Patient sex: M
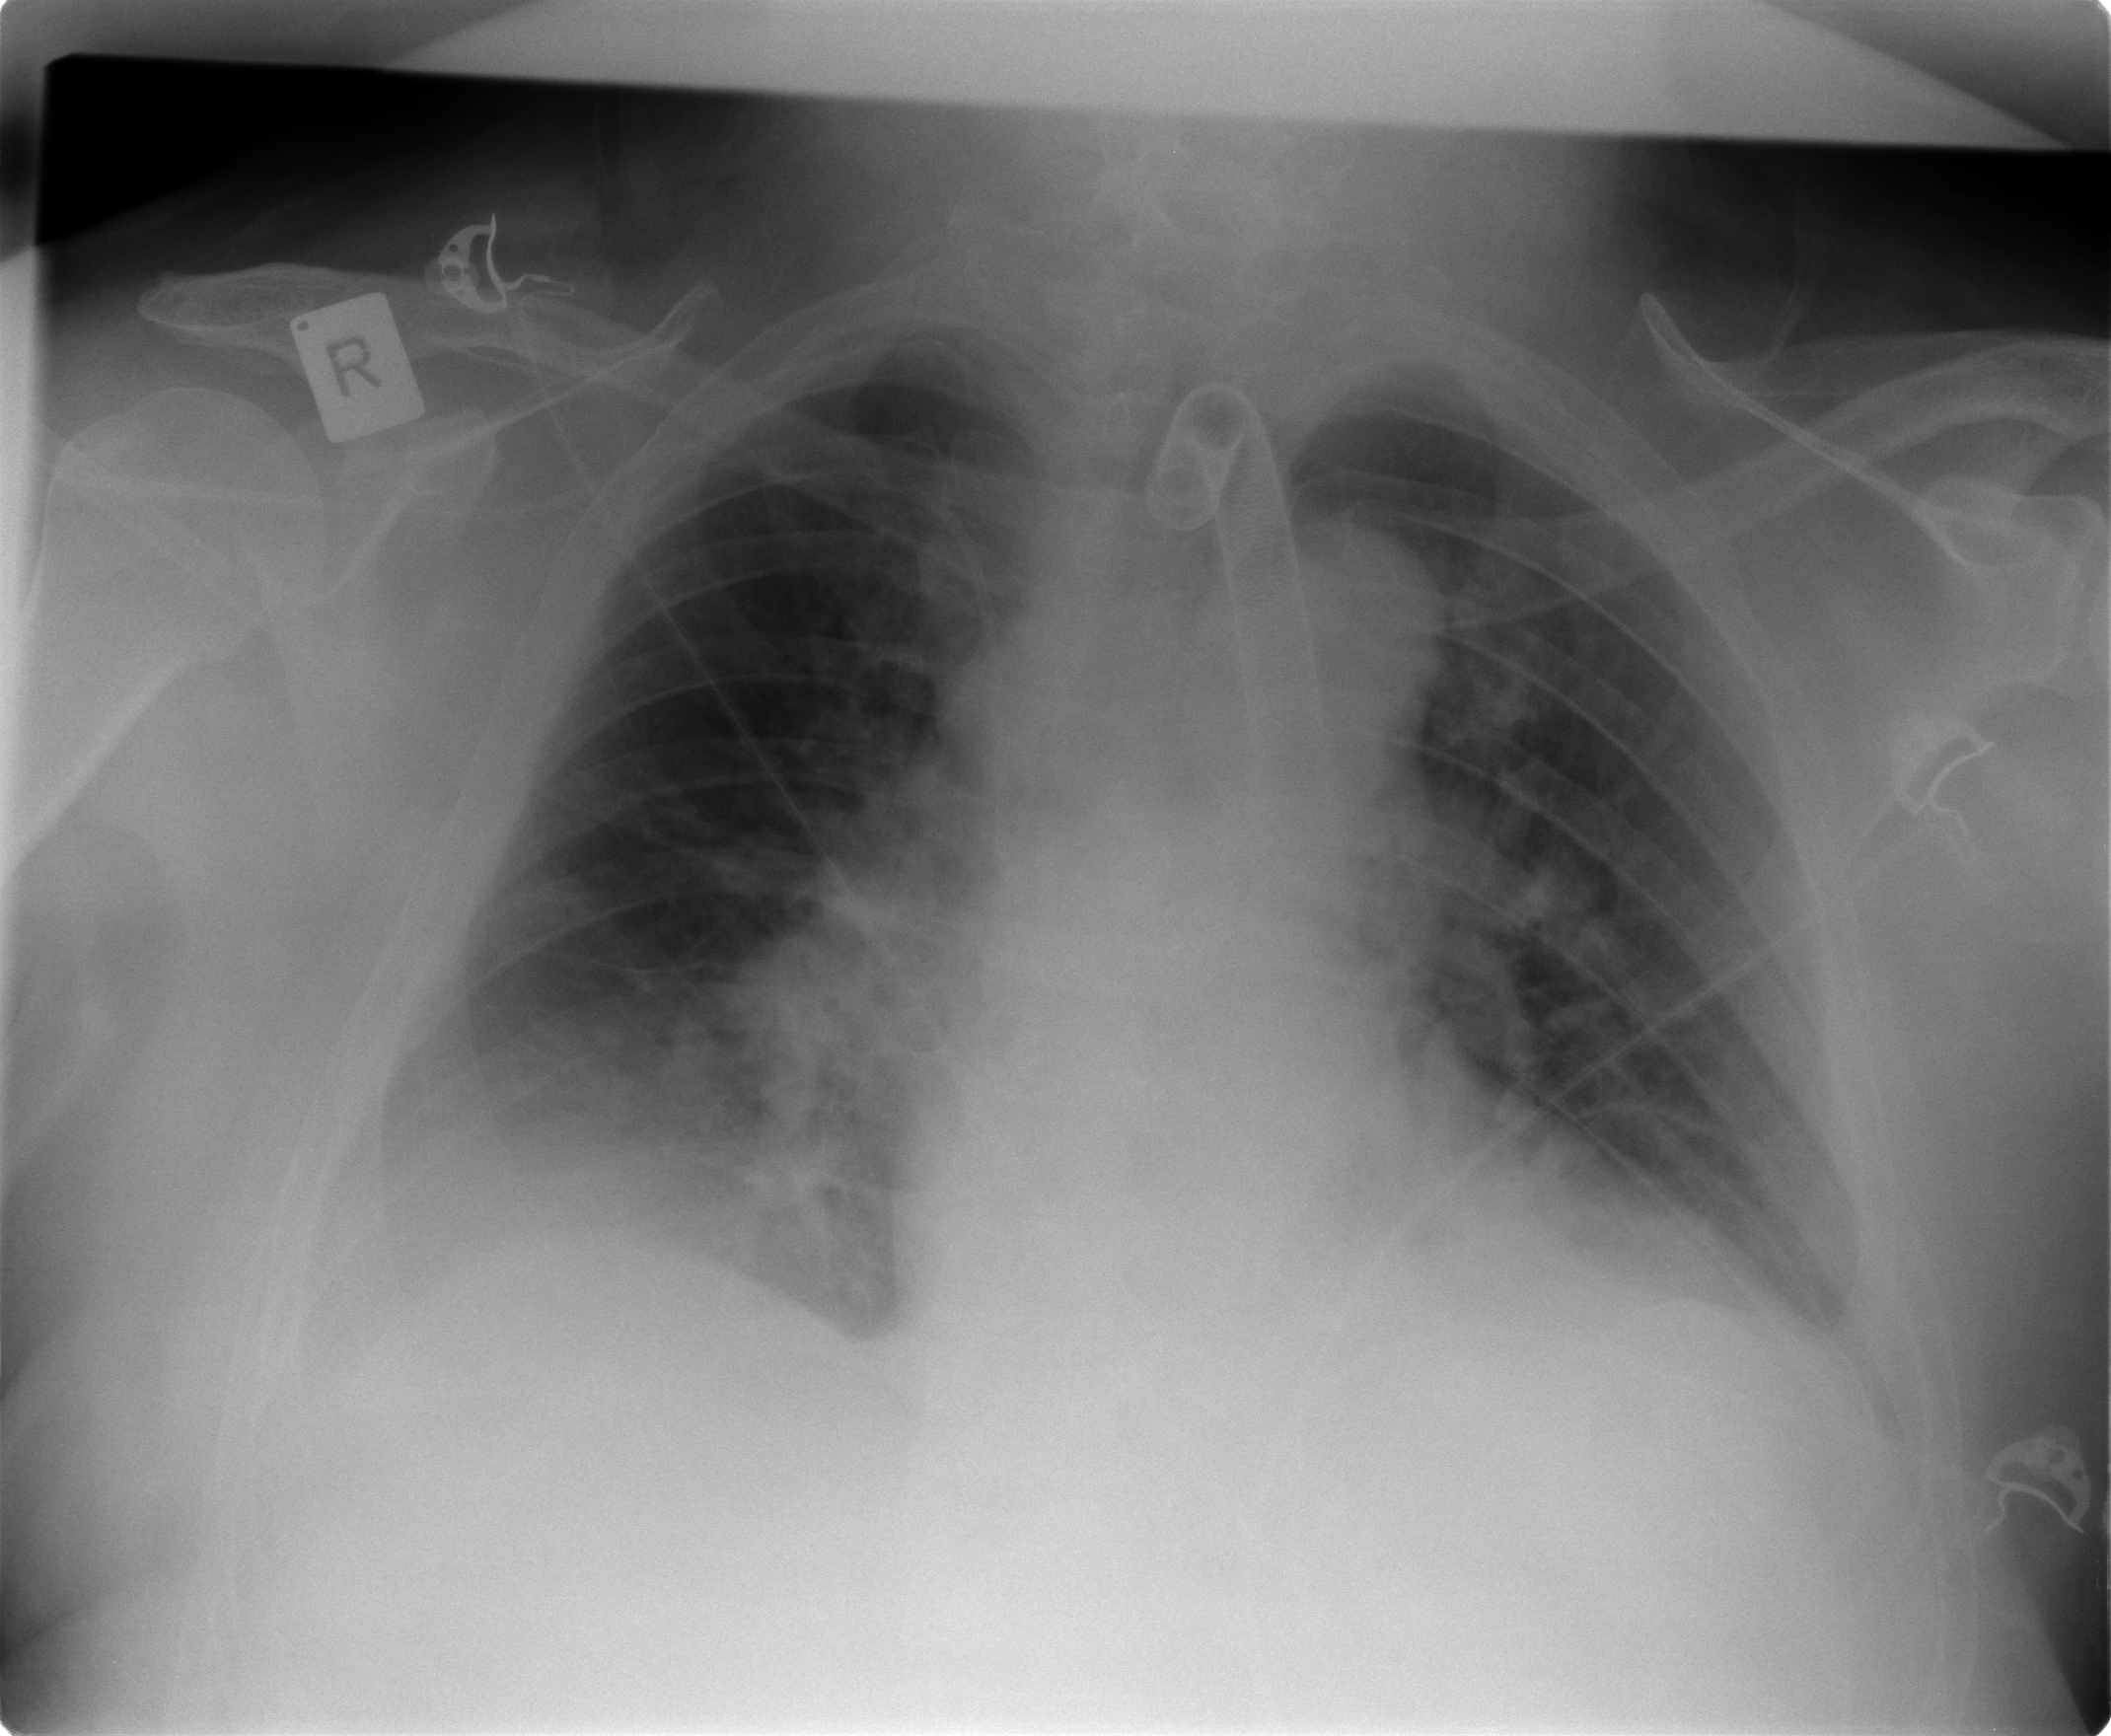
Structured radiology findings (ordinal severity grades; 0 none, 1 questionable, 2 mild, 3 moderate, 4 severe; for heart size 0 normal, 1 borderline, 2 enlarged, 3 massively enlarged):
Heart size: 1
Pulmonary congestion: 2
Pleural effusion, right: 1
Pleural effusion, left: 1
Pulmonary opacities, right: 1
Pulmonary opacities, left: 1
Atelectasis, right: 2
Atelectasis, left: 2